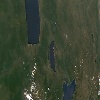
Label: land